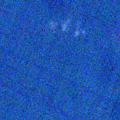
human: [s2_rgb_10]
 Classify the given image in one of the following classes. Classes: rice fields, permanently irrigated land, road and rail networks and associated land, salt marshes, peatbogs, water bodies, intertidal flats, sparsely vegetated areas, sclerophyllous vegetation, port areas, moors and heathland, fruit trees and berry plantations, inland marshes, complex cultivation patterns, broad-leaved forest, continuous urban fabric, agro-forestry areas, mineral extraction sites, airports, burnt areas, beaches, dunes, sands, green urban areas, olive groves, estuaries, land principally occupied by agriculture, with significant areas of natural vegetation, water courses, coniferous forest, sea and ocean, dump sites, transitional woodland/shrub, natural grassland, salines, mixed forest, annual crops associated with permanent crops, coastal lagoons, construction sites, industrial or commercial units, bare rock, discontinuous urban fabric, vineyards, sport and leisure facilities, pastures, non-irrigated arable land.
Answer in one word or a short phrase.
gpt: sea and ocean